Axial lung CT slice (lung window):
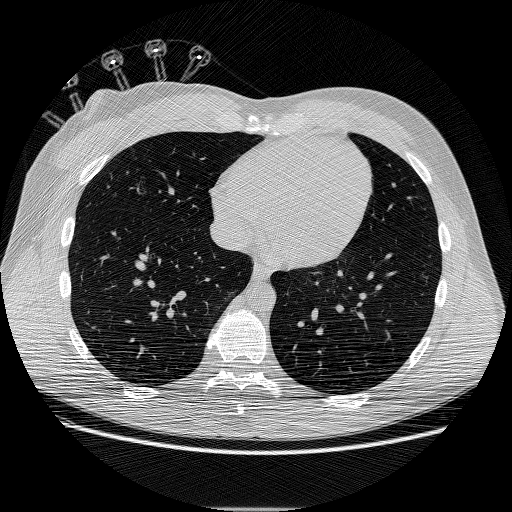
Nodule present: no